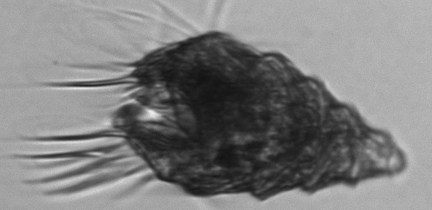
Label: Laboea_strobila